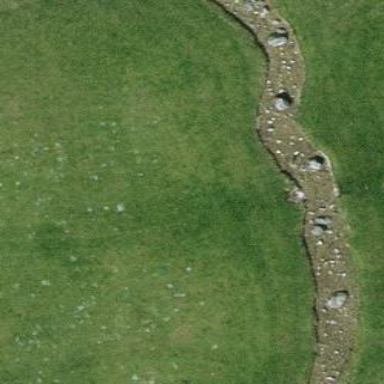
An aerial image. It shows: Penalty area on golf course.